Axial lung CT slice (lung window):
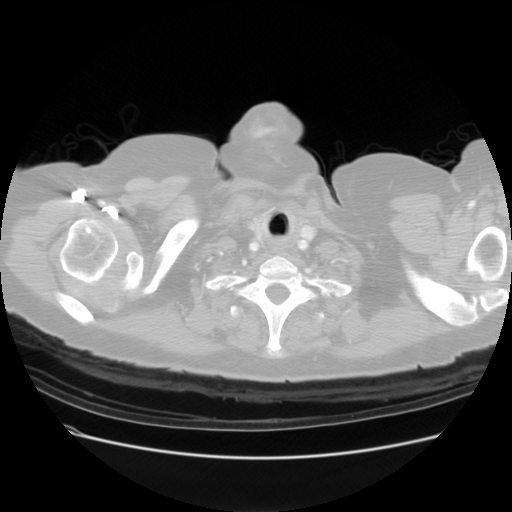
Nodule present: no